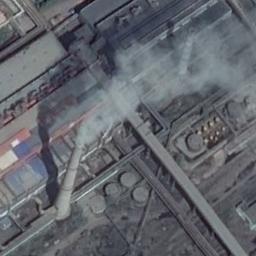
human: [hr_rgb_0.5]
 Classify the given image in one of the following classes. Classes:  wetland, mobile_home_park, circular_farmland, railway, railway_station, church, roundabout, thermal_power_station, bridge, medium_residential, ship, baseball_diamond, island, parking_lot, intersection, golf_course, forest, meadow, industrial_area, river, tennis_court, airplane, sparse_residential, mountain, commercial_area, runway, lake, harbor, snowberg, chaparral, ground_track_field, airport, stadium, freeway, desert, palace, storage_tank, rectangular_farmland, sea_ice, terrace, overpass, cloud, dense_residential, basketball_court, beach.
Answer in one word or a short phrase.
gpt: thermal_power_station